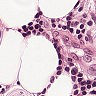
Metastatic tissue present: yes